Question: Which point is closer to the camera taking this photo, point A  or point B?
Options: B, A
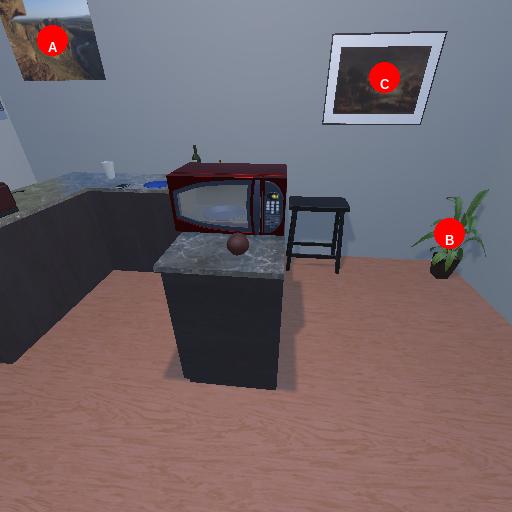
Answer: B